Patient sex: F
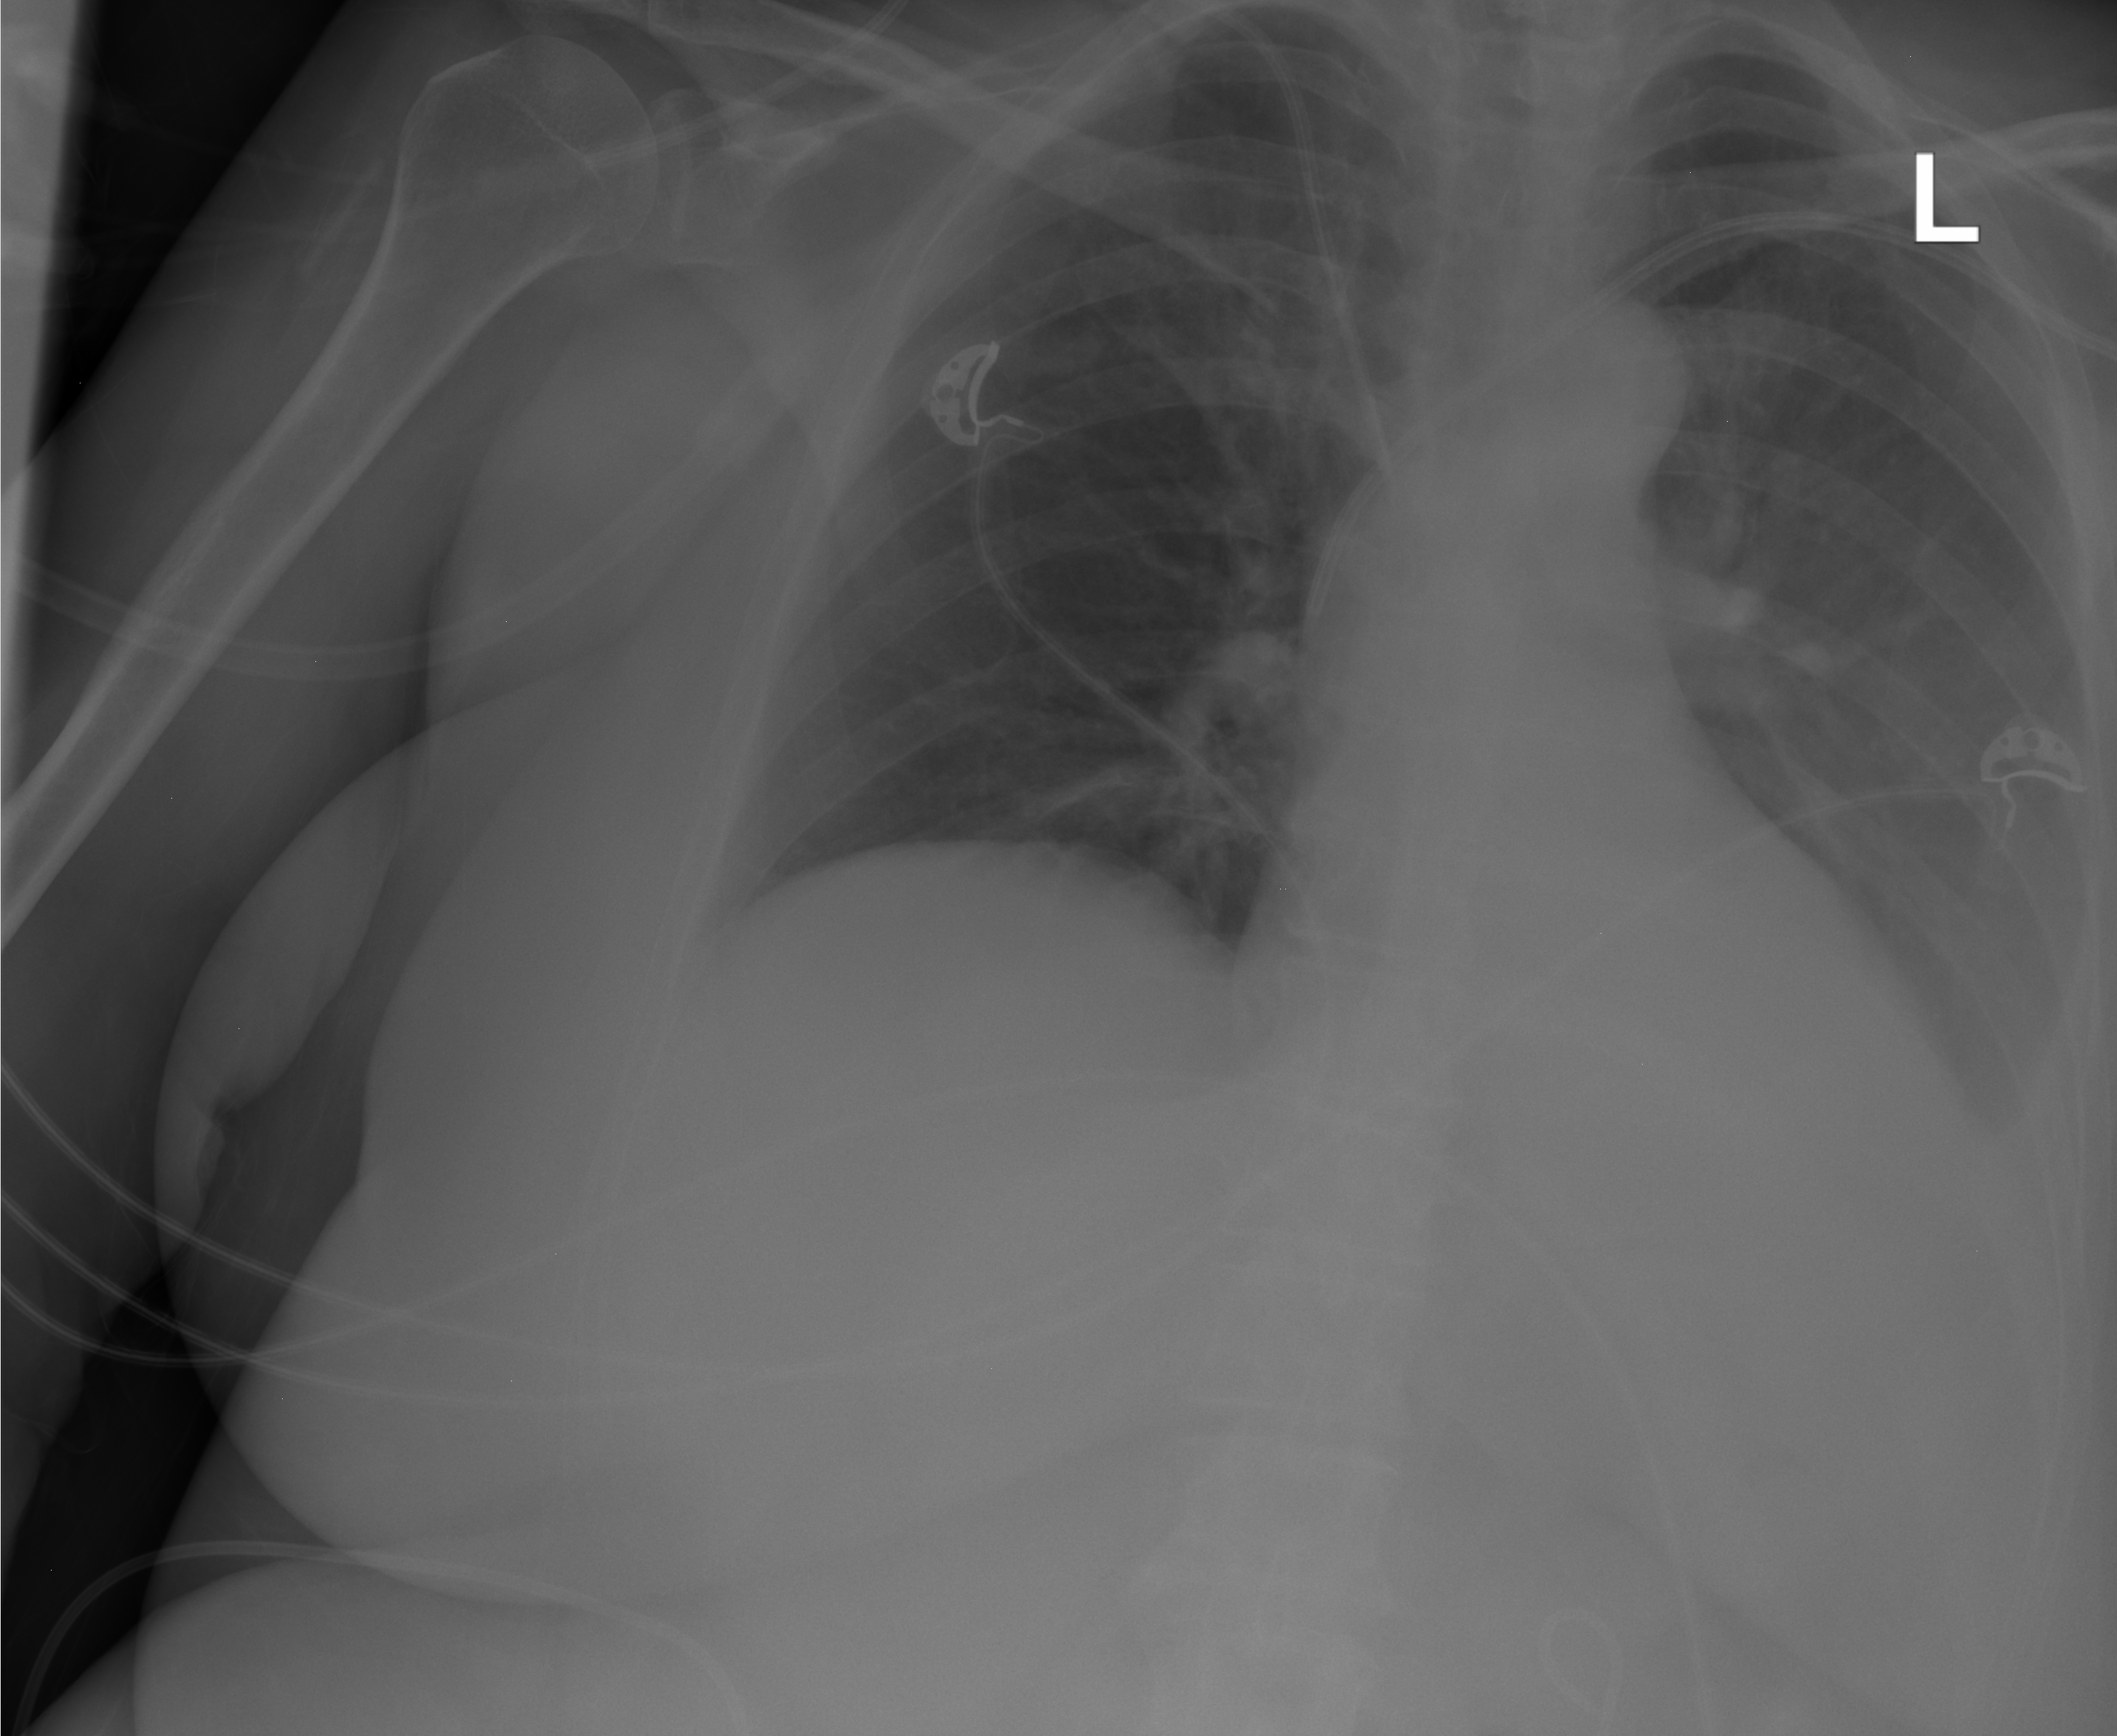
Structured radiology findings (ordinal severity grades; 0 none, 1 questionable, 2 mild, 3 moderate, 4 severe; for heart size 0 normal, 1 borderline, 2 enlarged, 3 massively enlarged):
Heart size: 0
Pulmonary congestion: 0
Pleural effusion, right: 0
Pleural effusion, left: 2
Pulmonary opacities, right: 0
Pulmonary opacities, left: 0
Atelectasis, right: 0
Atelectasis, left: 0